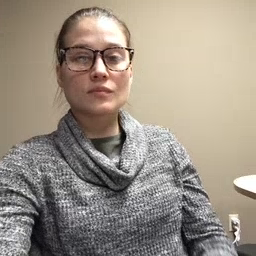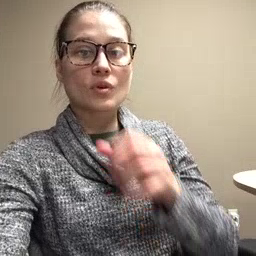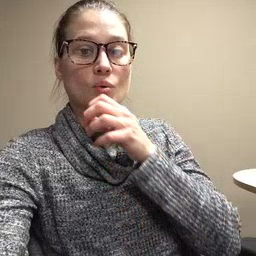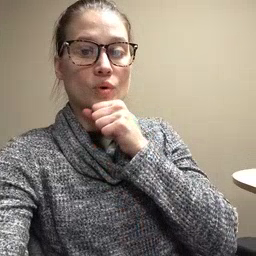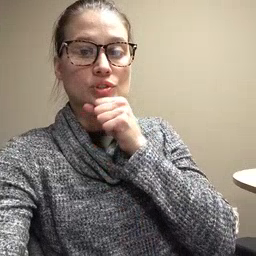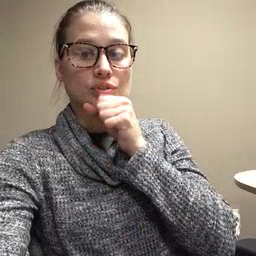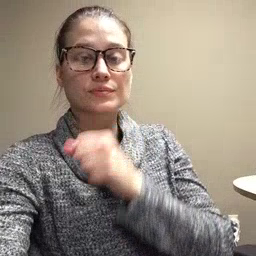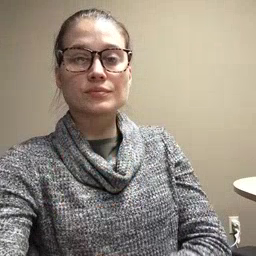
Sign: orange